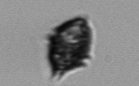
Label: Kryptoperidinium_triquetrum